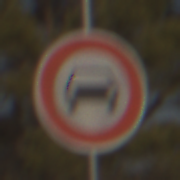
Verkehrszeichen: VerbotKraftwagen
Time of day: MorningAfternoon
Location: Outdoor (Nature)
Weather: PartlyCloudy
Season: NotSpecified
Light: Natural